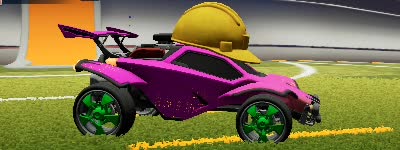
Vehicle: octane